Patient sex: F
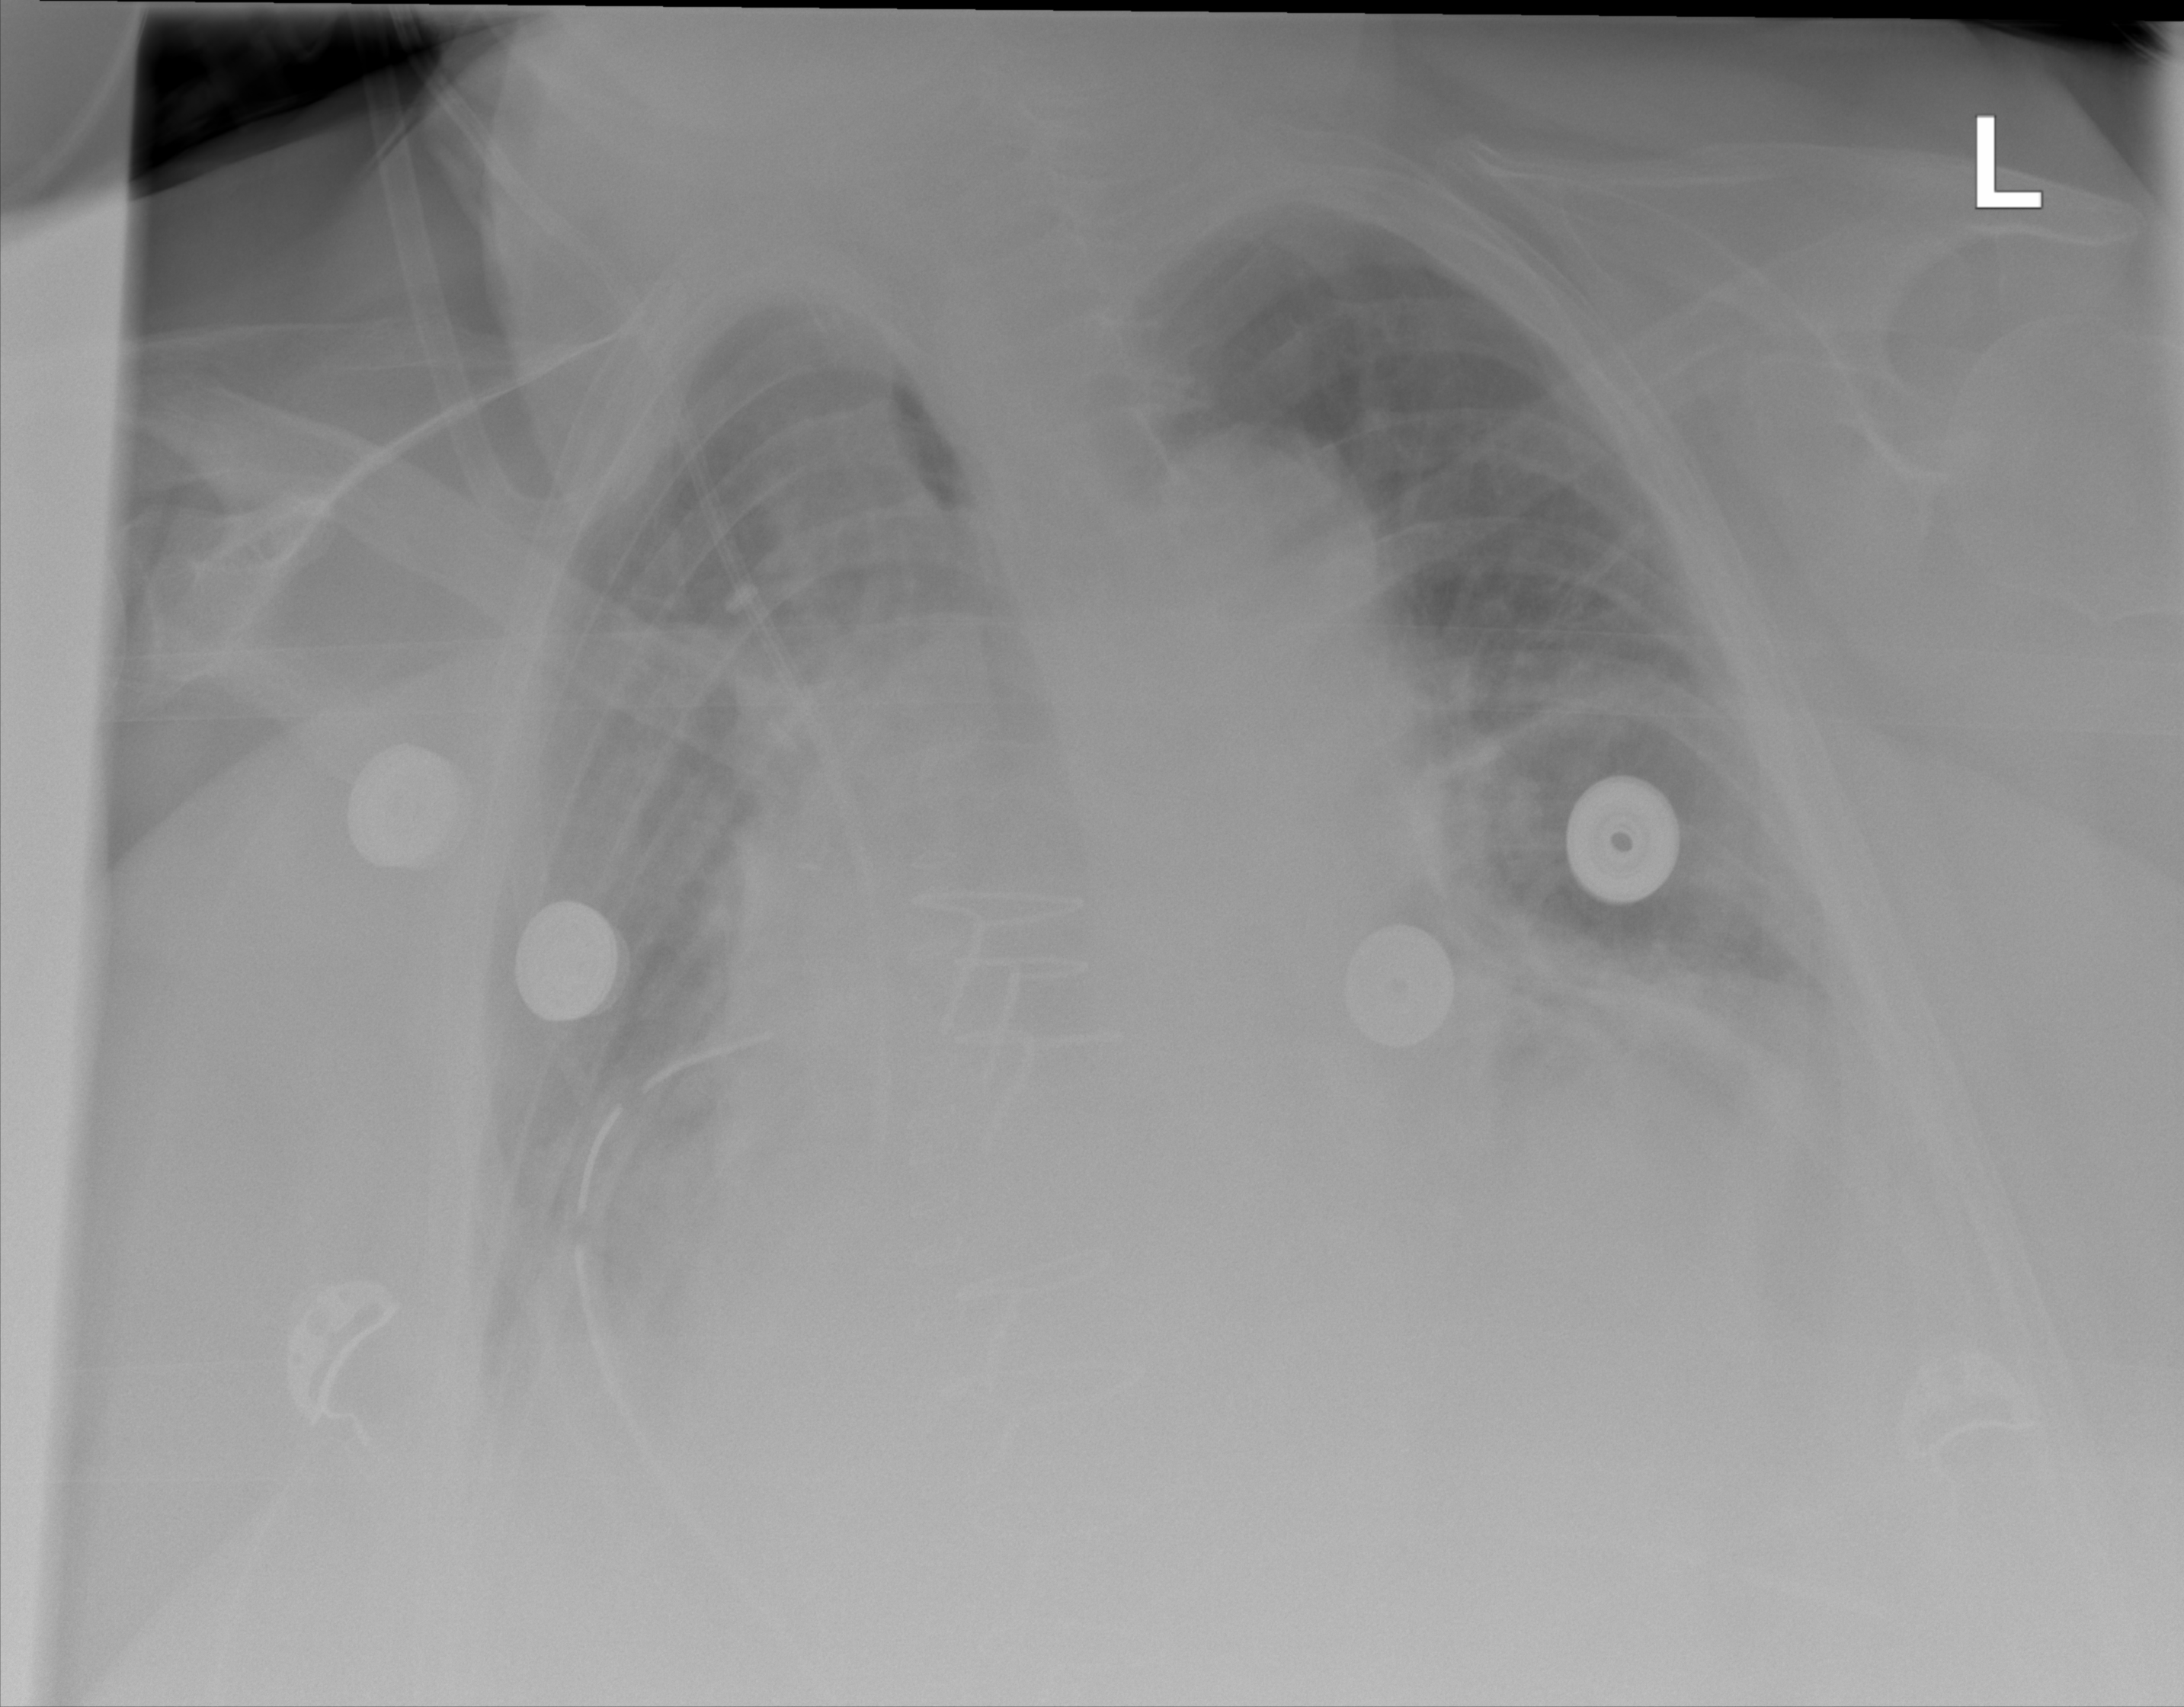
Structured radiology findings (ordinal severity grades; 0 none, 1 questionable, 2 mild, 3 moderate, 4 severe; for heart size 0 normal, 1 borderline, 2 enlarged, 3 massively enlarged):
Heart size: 2
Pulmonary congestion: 2
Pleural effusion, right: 2
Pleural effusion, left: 2
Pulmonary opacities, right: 1
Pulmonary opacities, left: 1
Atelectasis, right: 2
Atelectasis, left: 2